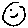
Label: smiley face